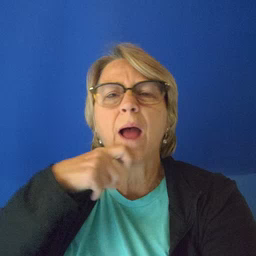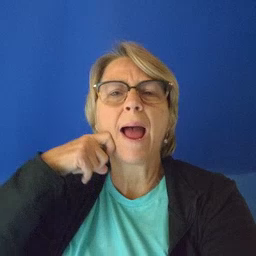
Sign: dry